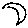
Label: moon